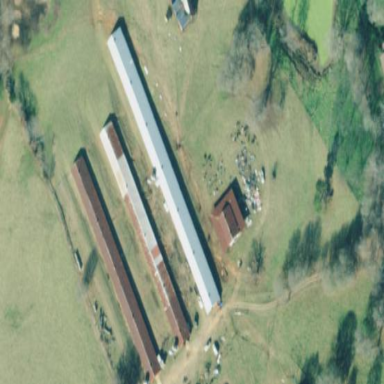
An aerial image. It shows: Farm building.